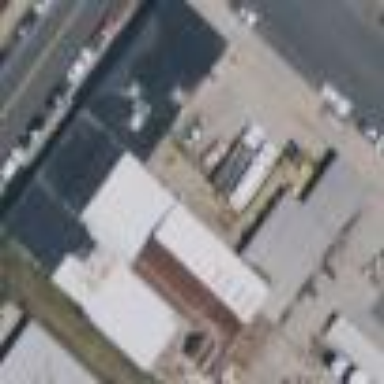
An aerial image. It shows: Industrial building.